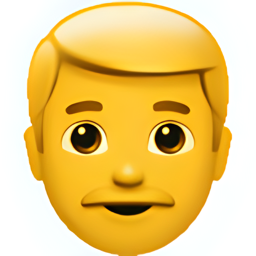
Name: man
Emoji: 👨
Group: People & Body
Sub-group: person